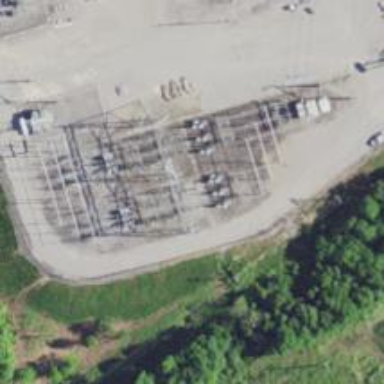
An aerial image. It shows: Switch used for power control.